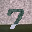
Label: 7